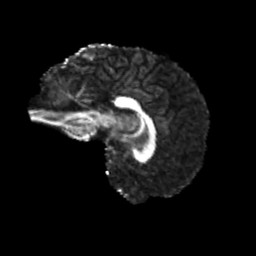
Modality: FA
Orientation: sagittal
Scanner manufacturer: siemens
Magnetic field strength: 3 T
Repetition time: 4 s
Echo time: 0.0594 s